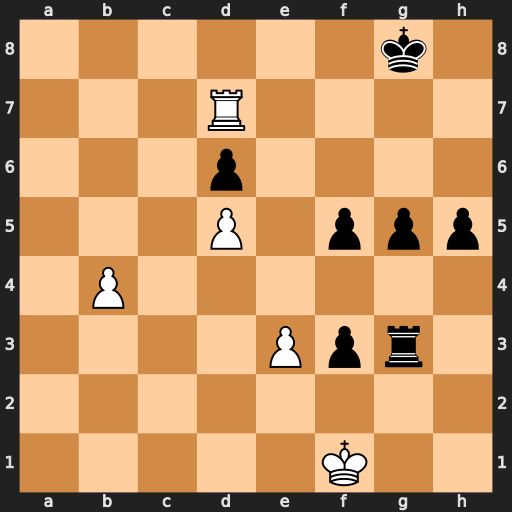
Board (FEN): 6k1/3R4/3p4/3P1ppp/1P6/4Ppr1/8/5K2
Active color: w
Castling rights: -
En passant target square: -
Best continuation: b5 Rh3 b6